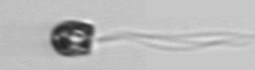
Label: flagellate_morphotype1